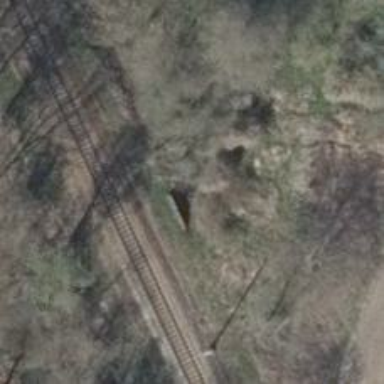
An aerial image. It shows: There is tunnel.